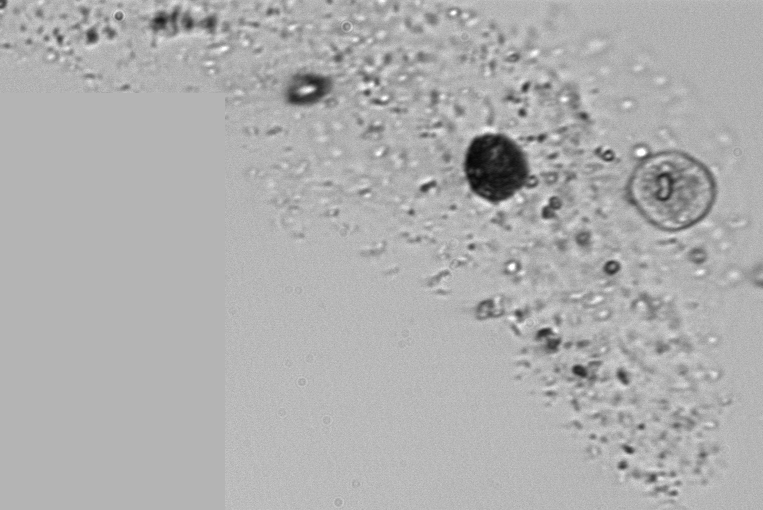
Label: Phaeocystis_debris